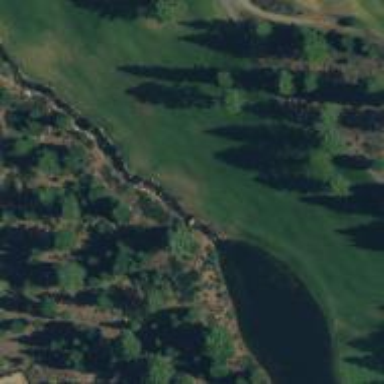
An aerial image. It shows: Scenic golf fairway.